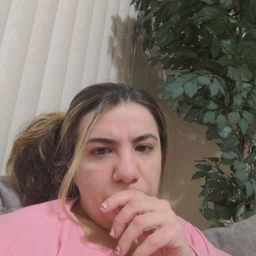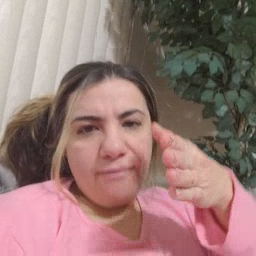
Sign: after